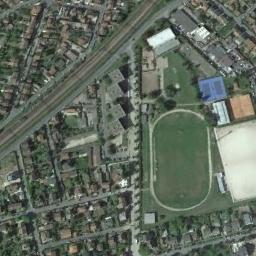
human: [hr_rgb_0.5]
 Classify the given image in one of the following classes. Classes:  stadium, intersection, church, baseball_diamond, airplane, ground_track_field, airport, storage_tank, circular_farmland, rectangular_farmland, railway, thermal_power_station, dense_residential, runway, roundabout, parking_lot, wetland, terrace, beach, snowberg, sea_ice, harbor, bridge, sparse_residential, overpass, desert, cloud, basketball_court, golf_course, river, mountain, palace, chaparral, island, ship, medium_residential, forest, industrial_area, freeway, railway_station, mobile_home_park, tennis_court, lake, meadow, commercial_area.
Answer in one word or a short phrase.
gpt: ground_track_field